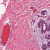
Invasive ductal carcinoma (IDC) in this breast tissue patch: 0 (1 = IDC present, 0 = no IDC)